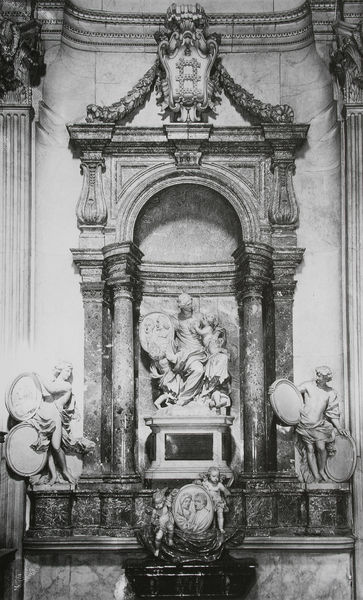
Titel: Grab des Orazio Falconieri an der rechten Seitenwand des Chores
Künstler: Pietro da Cortona
Standort: Rom
Institution: S. Giovanni dei Fiorentini
Schlagwörter: blau, dunkel, mann, schatten, weiß, frauen, menschen, bewegung, frau, grau, licht, marmor, schwarz, säule, säulen, blick, rot, schloss, ornament, wand, architektur, barock, bibel, sockel, stein, bild, bildnis, innenraum, portrait, porträt, spiegel, kirche, figur, gold, sitzend, adel, kind, mutter, paar, girlande, renaissance, kinder, kreis, oval, engel, putto, skulptur, statue, relief, bilder, ansicht, bogen, italien, zwei, mauer, weis, baby, pilaster, figuren, rundbogen, thron, inschrift, verzierung, geländer, bildhauerei, bronze, plastik, podest, wiss, foto, fotografie, photographie, bögen, nische, schild, antike, buch, medaillon, kreuz, religion, balustrade, denkmal, scheiben, schwarzweiss, portait, schilder, schwert, allegorie, bildniss, altar, architrav, hochaltar, kathedrale, girlanden, photo, fries, wappen, gesims, skulpturen, statuen, seitenschiff, christus, grab, jesus, pieta, portikus, christlich, apsis, krieger, religiös, chor, kapelle, kanneluren, heiliger, heilige, postament, heilig, putten, maria, madonna, allegorien, putti, ensemble, schrein, tänzer, grabmal, wandnische, aufsatz, kapitel, nischen, romanisch, skultpur, schilde, jonisch, tabernakel, medaillons, epitaph, stifter, grablege, heiligenfiguren, heiligenfigur, katholisch, borromini, seitenaltar, stifteraltar, familienwappen, grabstele, krnz, skuöpturen, säule grab, hypnos, gesimd, e, scheilder, thanatos, medallaions, apsidial